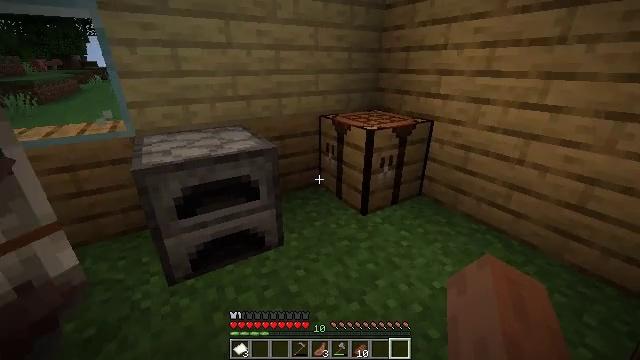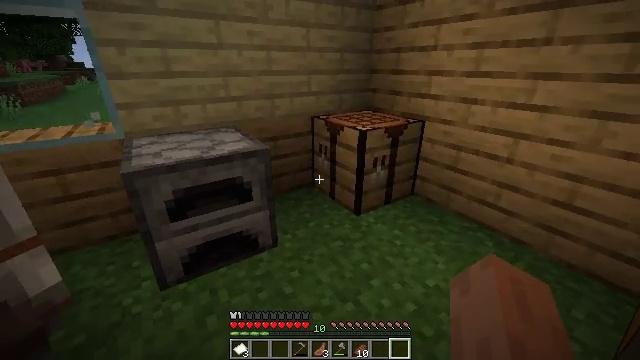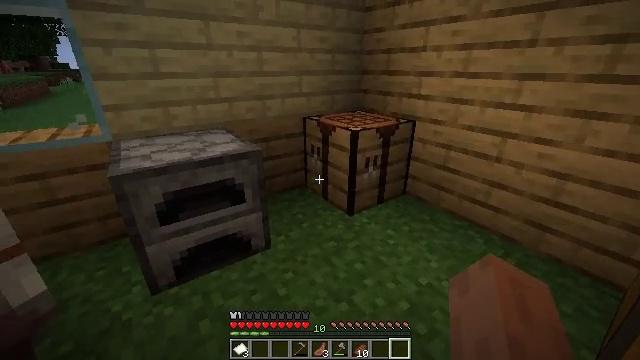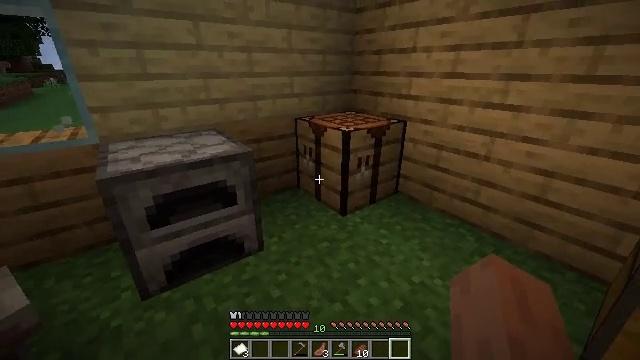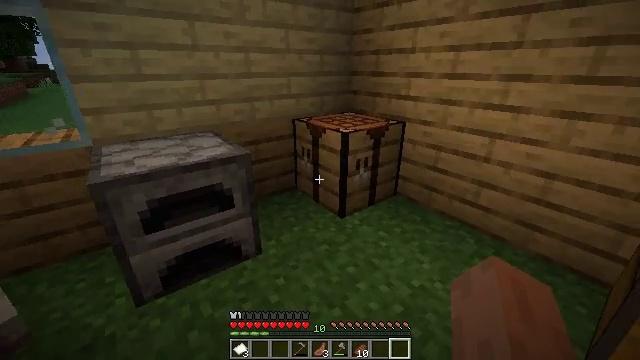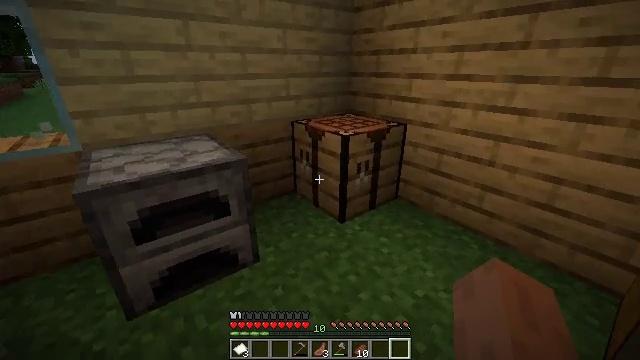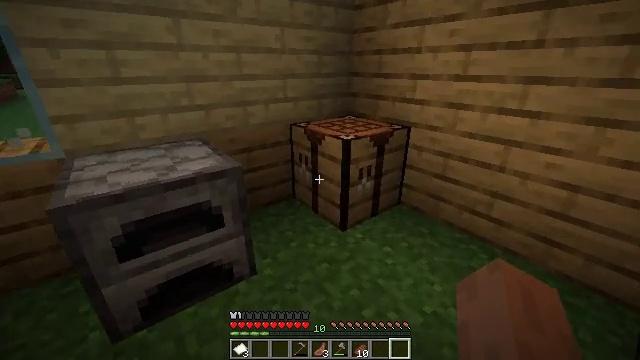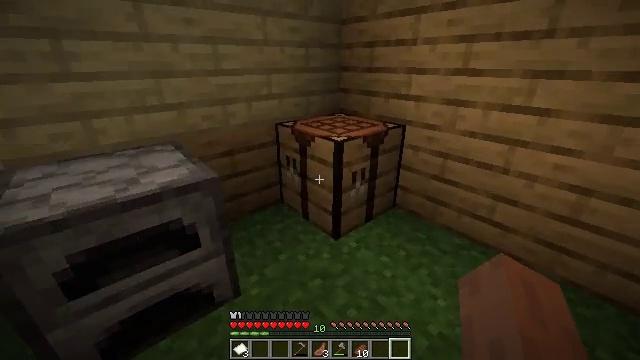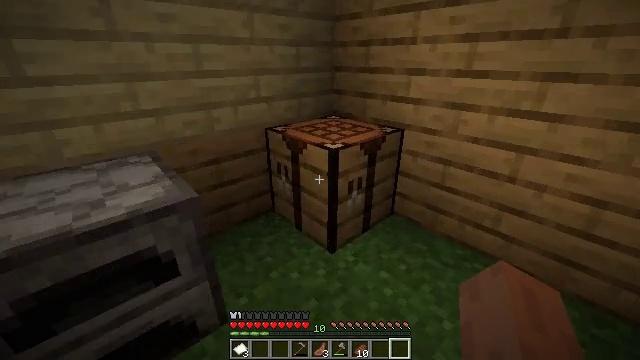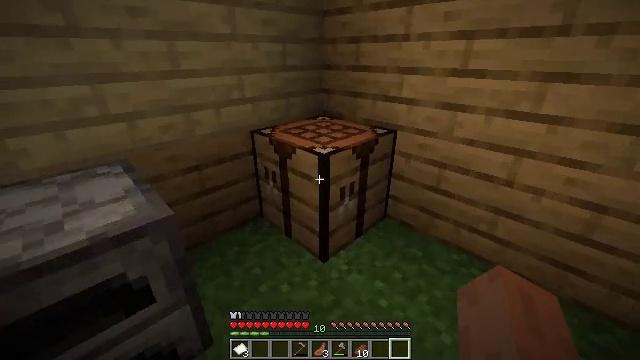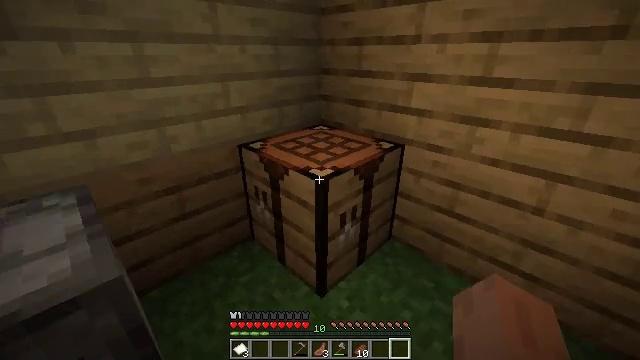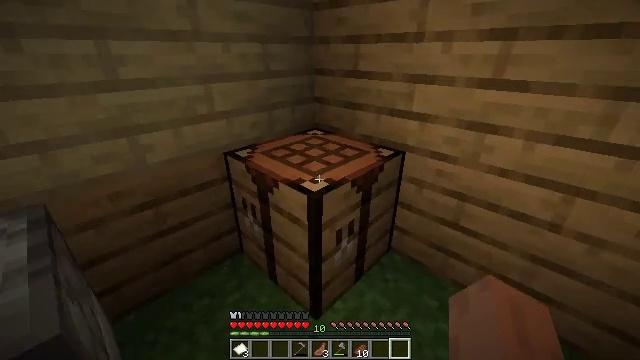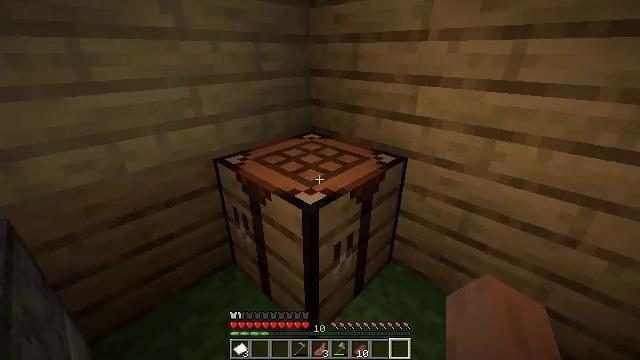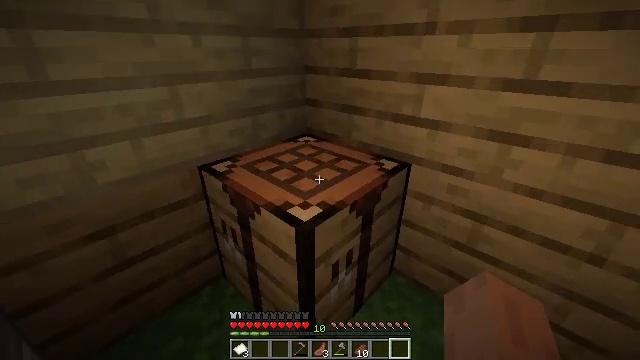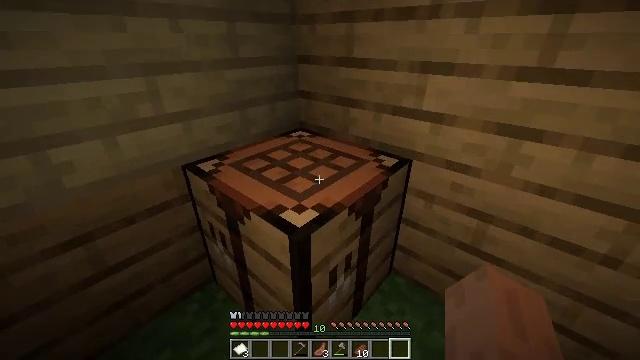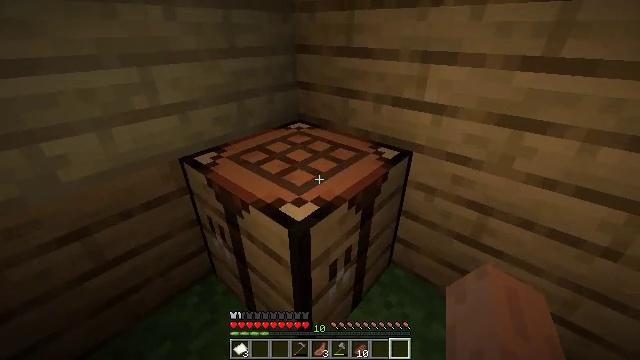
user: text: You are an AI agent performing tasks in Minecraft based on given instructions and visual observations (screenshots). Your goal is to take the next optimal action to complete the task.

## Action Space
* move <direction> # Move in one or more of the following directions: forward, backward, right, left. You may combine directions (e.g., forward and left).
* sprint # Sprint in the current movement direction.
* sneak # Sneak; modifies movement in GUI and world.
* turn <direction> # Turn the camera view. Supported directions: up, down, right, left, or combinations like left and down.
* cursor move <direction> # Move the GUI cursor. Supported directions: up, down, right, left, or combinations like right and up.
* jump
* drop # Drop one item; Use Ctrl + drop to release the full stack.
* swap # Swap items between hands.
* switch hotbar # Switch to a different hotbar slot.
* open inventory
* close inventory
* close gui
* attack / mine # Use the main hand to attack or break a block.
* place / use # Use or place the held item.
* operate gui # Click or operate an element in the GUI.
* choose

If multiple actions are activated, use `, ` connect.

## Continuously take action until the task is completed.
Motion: motion action
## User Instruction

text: Make a cartography table with paper and planks.
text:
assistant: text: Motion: turn right
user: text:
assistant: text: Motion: turn right
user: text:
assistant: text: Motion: turn right
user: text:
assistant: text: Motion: move forward
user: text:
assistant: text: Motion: move forward
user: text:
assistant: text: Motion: move forward
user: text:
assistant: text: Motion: move forward, turn right
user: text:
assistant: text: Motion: move forward, turn right
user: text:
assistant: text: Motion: move forward, turn right
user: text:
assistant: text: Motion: move forward
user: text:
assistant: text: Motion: move forward, turn right
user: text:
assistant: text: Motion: move forward
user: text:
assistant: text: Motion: no_op
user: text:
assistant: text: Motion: turn right and down
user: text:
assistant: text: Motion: turn down
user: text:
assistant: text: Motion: no_op
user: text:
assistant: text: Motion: no_op
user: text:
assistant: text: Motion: no_op
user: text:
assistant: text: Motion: no_op
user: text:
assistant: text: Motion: turn left
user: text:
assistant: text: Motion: turn left
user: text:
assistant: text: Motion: no_op
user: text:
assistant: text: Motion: no_op
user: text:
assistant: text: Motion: no_op
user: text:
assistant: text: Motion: no_op
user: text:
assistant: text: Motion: use / place
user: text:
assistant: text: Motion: use / place
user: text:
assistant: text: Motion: use / place
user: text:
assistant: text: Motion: use / place
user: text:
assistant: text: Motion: no_op